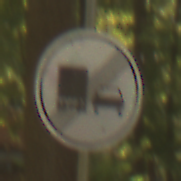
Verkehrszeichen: EndeUeberholverbotKraftfahrzeuge
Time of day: Midday
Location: Outdoor (Nature)
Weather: PartlyCloudy
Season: NotSpecified
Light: Natural